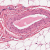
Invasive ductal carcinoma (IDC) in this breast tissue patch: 0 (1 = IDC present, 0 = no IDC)